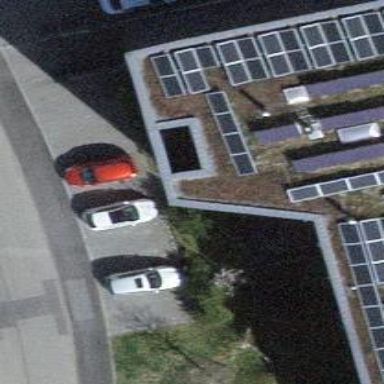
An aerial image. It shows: Car sharing facility.